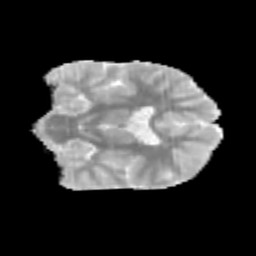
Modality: MD
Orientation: coronal
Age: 9
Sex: male
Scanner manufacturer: siemens
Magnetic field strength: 3 T
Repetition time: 3.8 s
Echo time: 0.07 s